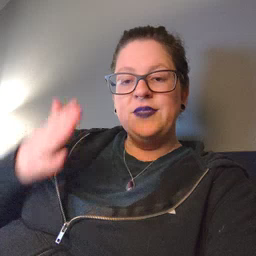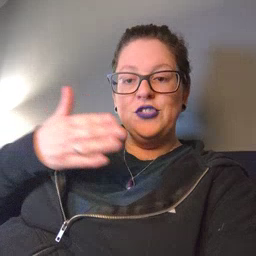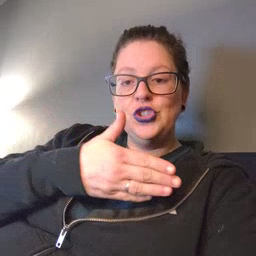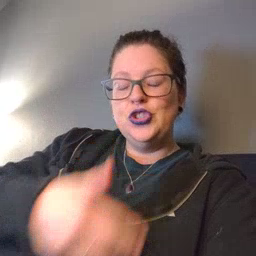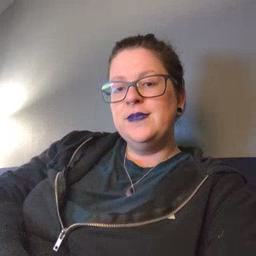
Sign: fish